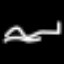
Label: squiggle